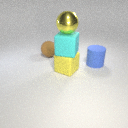
large brown rubber sphere behind large yellow rubber cube